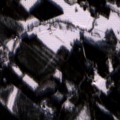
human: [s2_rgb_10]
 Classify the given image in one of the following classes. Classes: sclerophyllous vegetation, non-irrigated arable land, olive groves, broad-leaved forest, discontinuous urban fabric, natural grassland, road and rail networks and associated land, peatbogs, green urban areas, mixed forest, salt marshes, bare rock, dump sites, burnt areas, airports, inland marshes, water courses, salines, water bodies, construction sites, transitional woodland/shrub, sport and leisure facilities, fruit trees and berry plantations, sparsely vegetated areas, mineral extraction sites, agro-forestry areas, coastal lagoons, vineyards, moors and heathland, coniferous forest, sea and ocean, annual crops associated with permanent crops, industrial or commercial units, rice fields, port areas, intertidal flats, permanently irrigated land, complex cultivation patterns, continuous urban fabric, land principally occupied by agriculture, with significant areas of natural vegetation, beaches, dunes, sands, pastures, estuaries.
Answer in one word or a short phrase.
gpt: land principally occupied by agriculture, with significant areas of natural vegetation, coniferous forest, mixed forest, transitional woodland/shrub